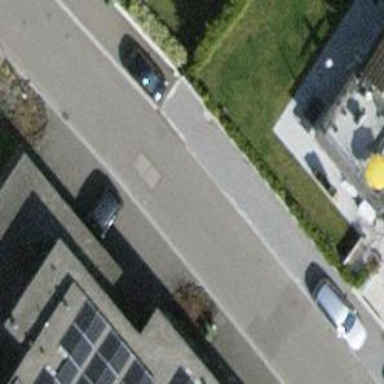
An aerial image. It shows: Asphalt road in residential area.